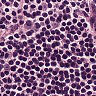
Metastatic tissue present: no